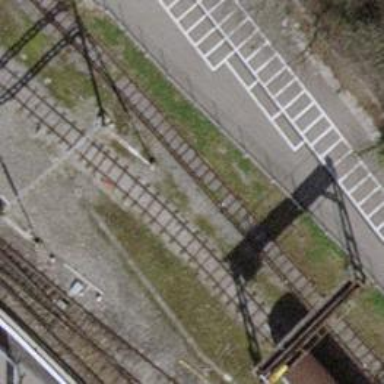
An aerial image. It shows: Narrow-gauge railway siding with contact lines for electrification.